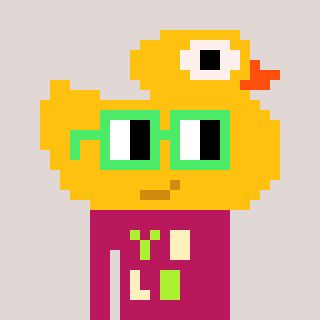
a pixel art character with square light green glasses, a ducky-shaped head and a darkpink-colored body on a warm background